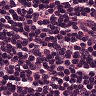
Metastatic tissue present: no